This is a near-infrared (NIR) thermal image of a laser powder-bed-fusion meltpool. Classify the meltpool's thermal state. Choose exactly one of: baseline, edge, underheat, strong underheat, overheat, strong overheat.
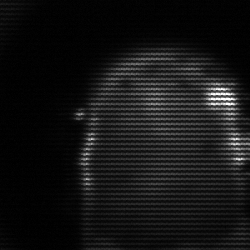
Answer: baseline